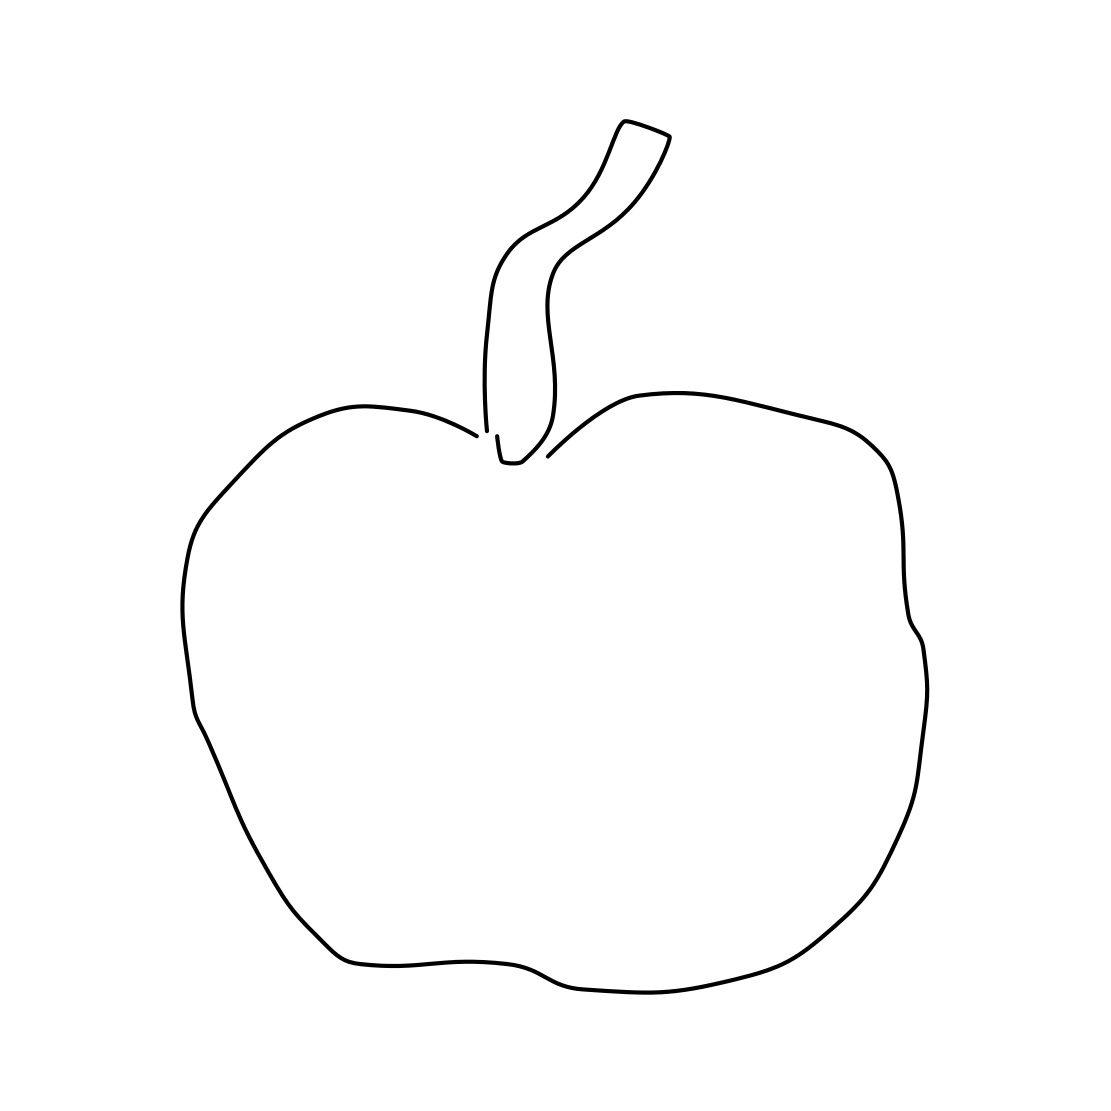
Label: apple